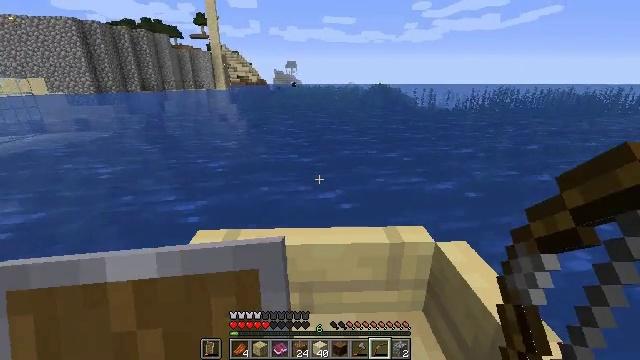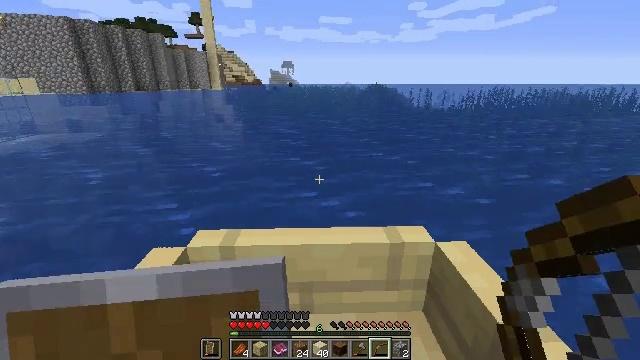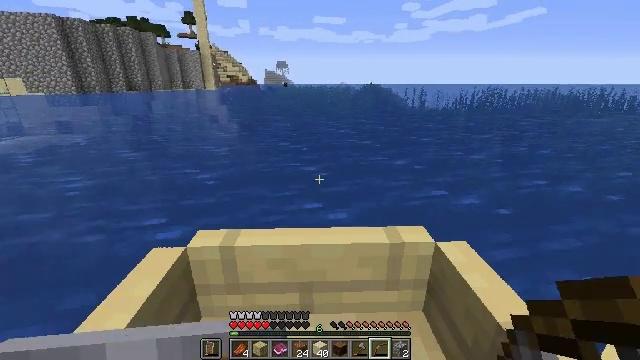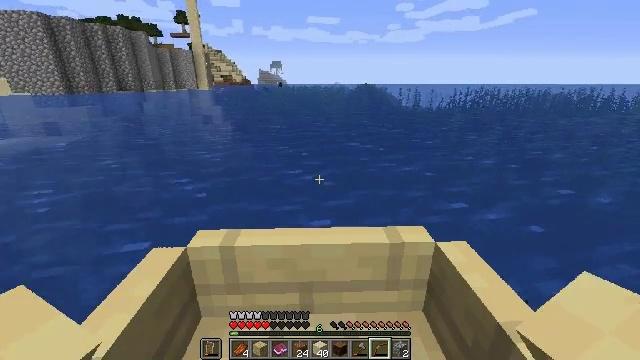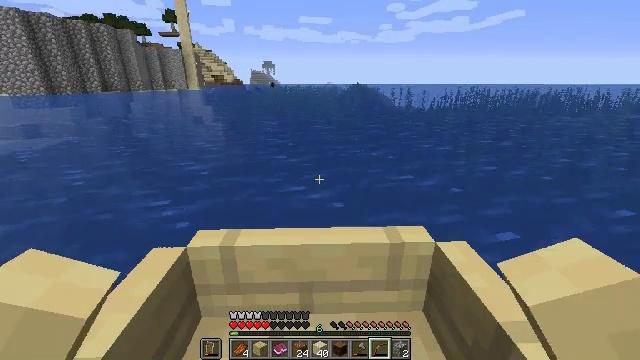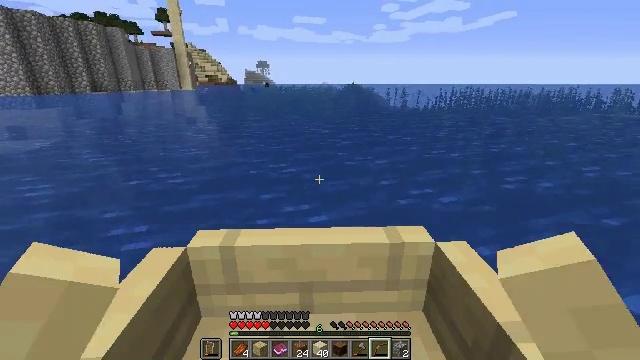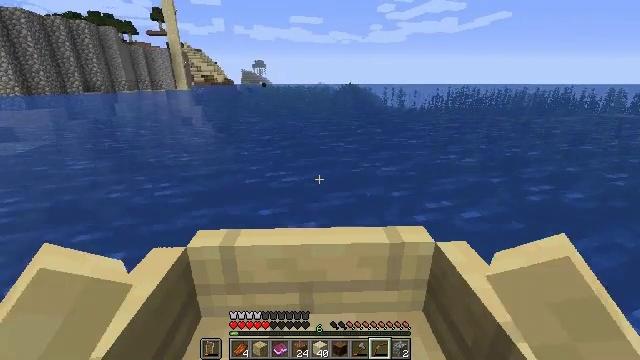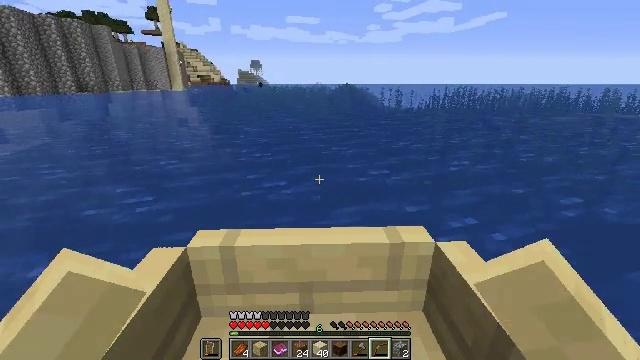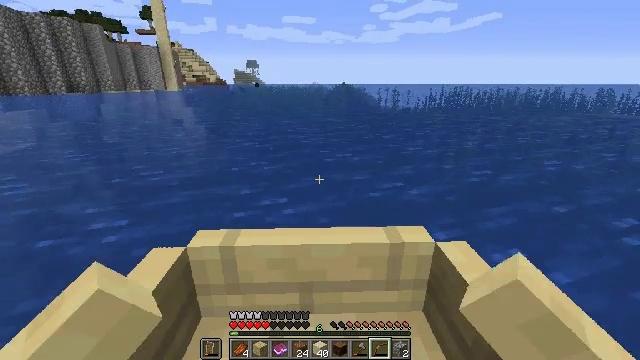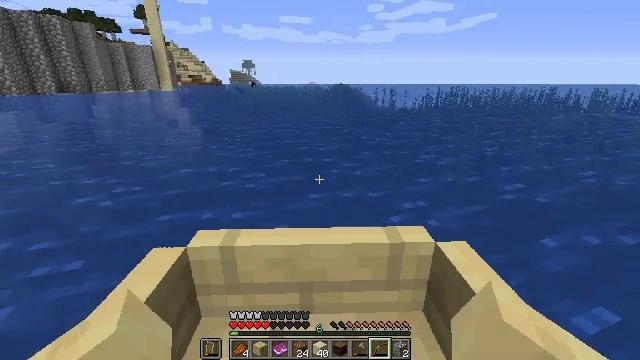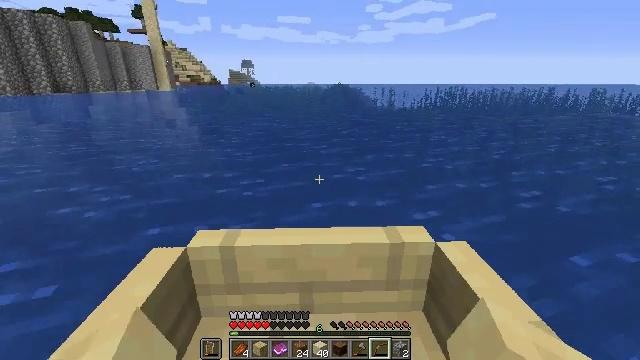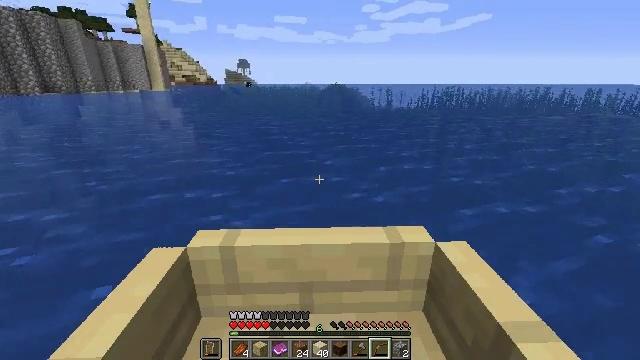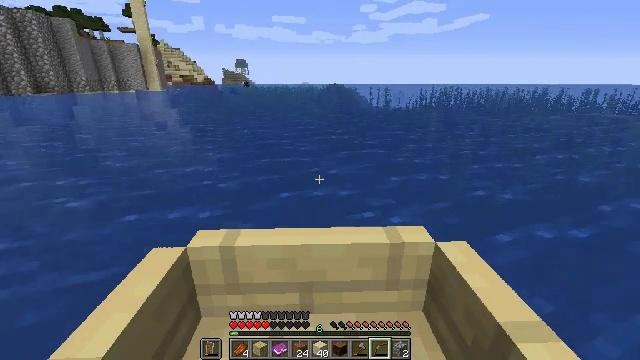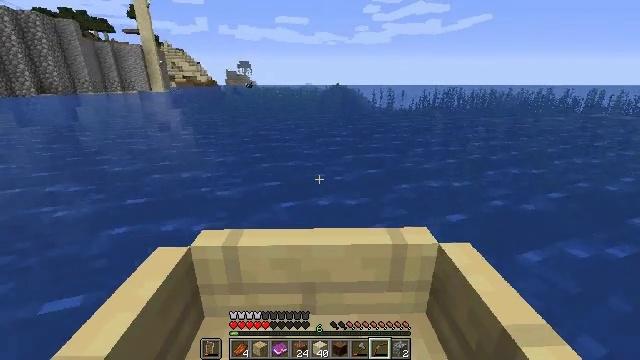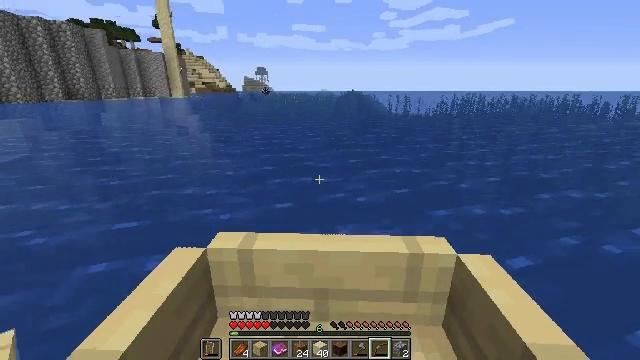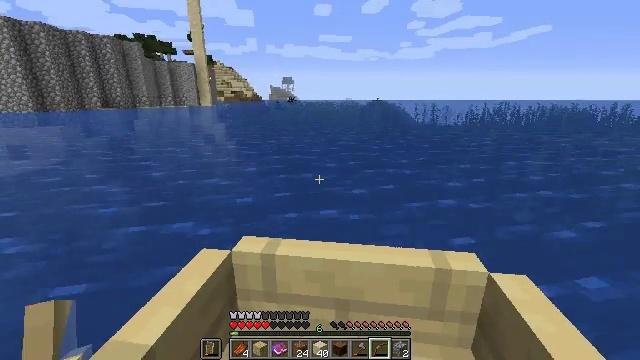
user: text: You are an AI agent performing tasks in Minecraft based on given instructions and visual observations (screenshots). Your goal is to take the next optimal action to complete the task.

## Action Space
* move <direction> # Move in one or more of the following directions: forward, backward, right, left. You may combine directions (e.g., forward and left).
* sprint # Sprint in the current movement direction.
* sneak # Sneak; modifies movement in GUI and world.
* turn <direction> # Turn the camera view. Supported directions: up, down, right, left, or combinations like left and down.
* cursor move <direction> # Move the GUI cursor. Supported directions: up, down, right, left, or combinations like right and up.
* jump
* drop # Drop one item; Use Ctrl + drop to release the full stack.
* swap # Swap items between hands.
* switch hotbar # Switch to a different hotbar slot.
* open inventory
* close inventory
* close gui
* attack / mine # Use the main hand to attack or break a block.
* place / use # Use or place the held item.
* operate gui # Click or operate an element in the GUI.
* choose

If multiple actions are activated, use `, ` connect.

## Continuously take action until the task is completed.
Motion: motion action
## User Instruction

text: Gather packed ice blocks.
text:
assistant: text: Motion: move forward
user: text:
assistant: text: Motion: move forward
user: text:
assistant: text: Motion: move forward
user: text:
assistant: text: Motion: move forward
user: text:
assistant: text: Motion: move forward
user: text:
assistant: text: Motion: move forward
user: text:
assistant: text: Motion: move forward
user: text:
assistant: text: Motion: move forward
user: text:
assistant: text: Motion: move forward
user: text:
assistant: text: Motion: move forward
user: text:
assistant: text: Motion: move forward
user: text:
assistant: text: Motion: move forward
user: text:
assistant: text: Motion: move forward
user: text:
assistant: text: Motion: move forward, turn left and up
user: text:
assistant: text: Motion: move forward, turn left and up
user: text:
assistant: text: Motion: move forward, turn left and up
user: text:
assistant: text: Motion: turn left
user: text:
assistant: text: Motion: no_op
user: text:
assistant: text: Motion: no_op
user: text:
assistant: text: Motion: no_op
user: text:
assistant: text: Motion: no_op
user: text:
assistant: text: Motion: no_op
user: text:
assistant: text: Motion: no_op
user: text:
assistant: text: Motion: no_op
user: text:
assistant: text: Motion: no_op
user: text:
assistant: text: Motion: no_op
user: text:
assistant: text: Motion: no_op
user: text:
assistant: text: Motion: no_op
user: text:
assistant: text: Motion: no_op
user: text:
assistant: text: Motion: move forward and move left